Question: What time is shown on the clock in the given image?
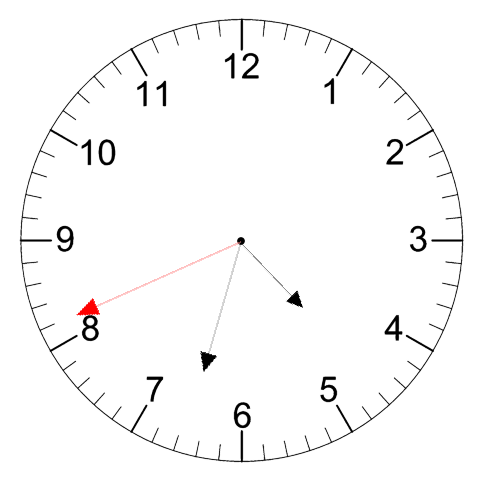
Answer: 04:32:41